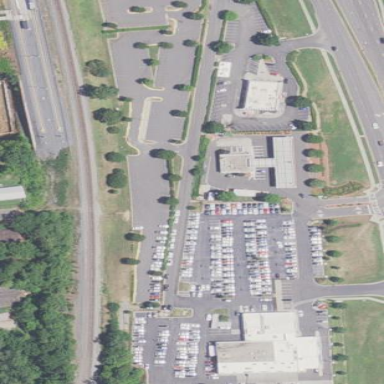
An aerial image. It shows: Paved parking area with park and ride facility.